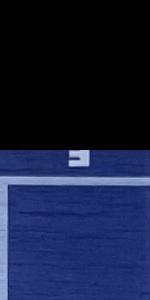
Label: Empty